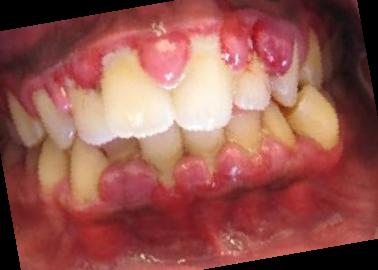
Condition: Gingivitis